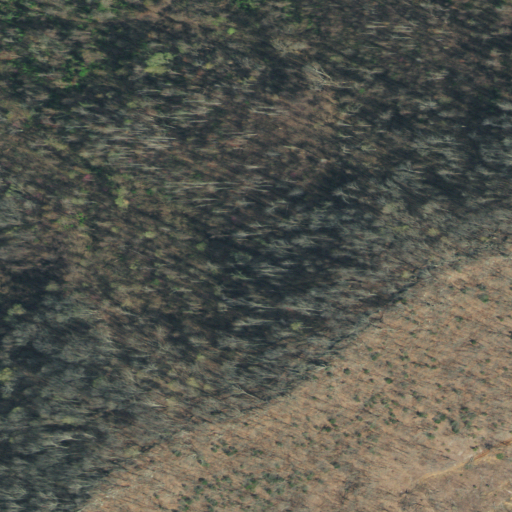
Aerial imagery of ridge(s) in Tennessee named Powell Mountain containing deciduous forest, mixed forest, grassland, and shrub